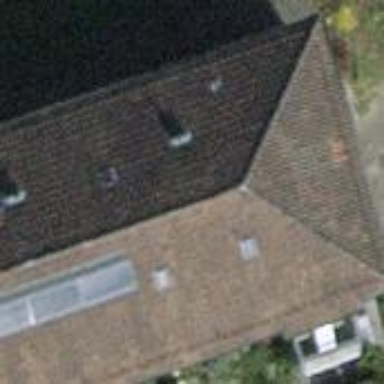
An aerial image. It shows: Hipped roof apartment building.